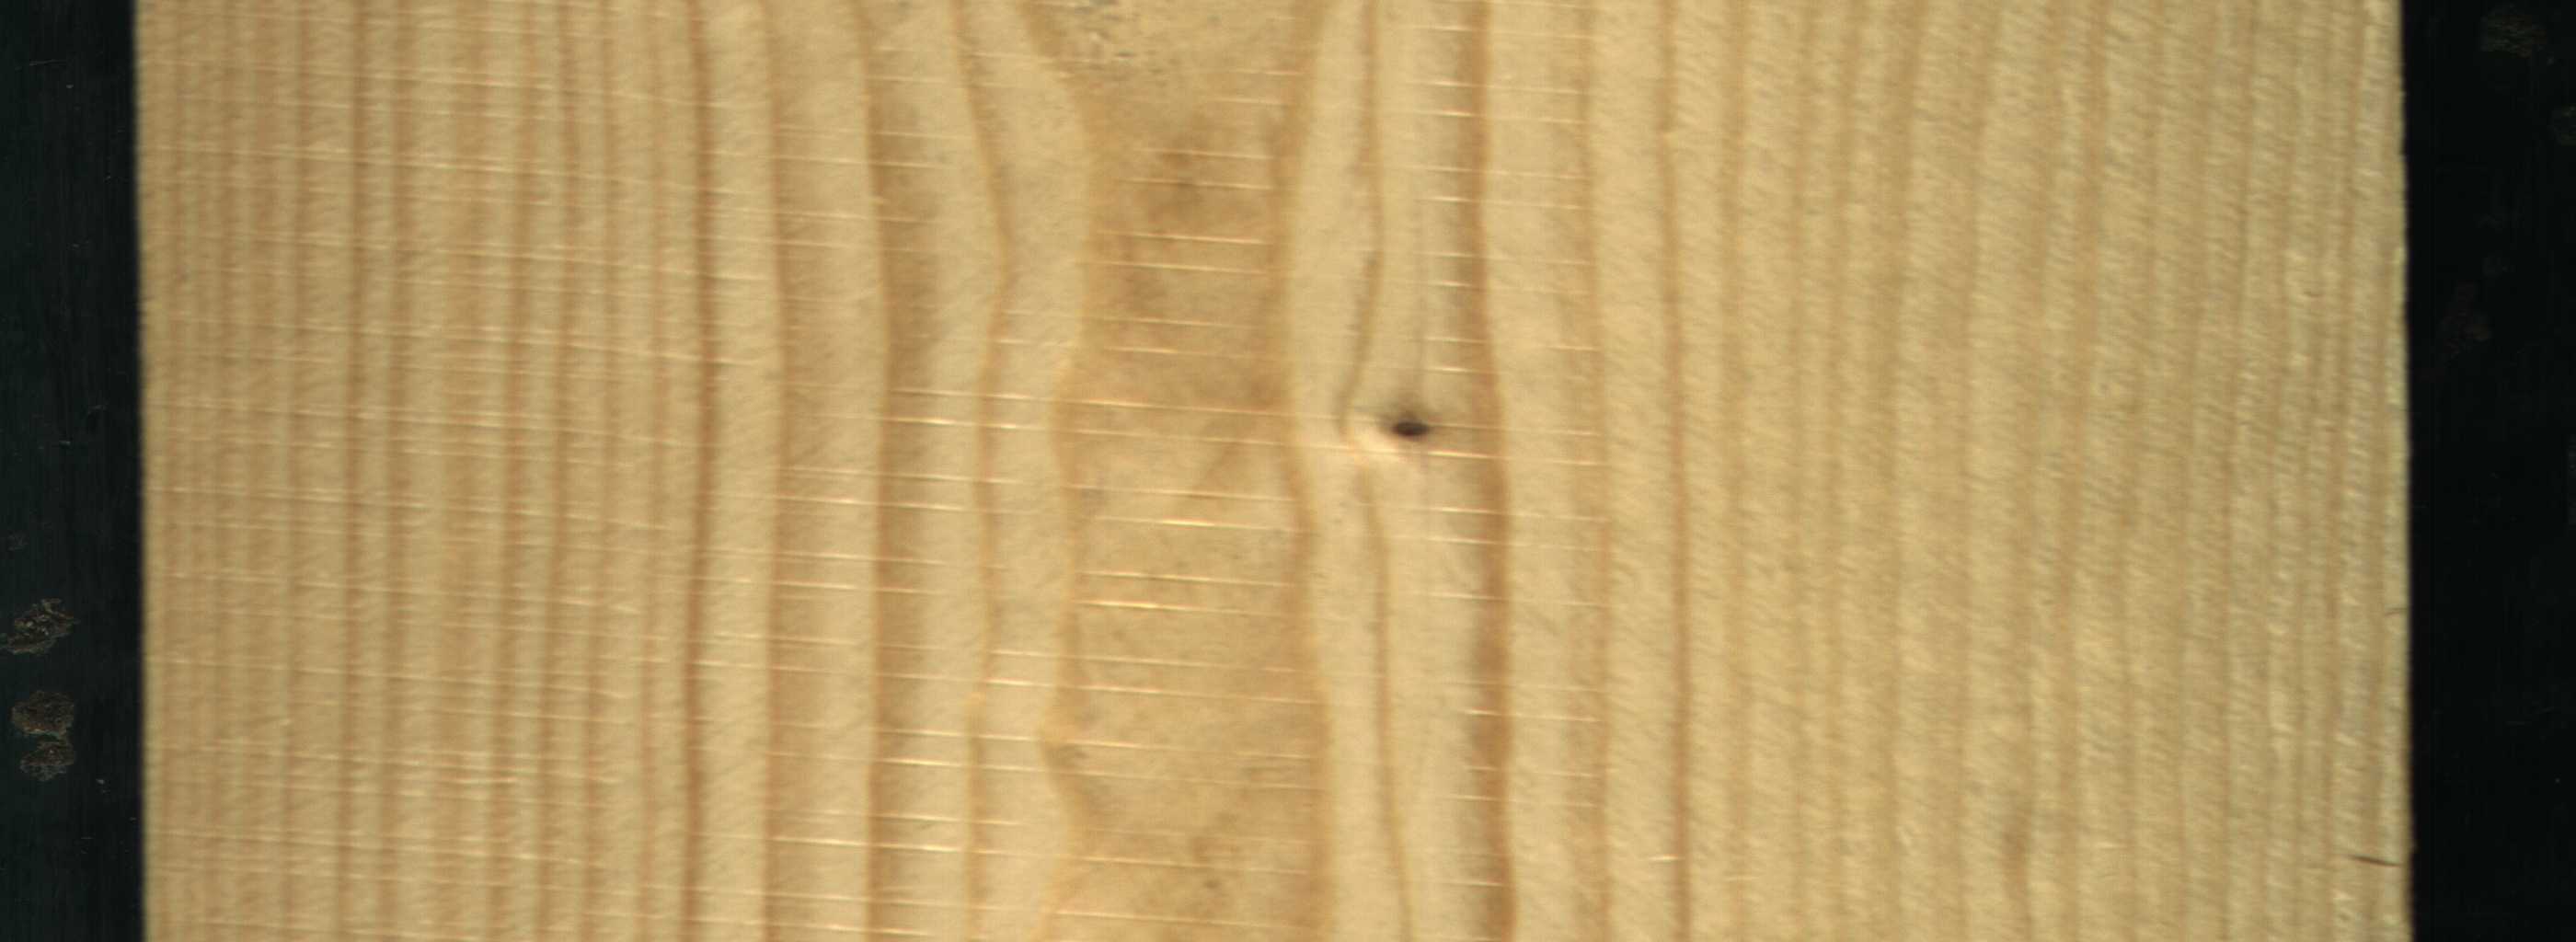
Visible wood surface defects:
Dead_Knot